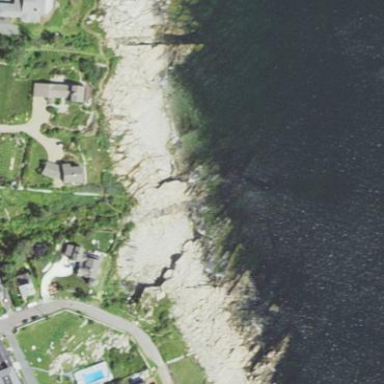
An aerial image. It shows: Rocky tidal area.